【题型】解答题　【知识点】解析几何　【难度】hard
已知椭圆 $\Gamma:\frac{x^2}{a^2}+\frac{y^2}{b^2}=1(a>b>0)$ 的焦距为 $2\sqrt{3}$，点 $P(0,1)$ 在椭圆 $\Gamma$ 上，动直线 $l$ 与椭圆 $\Gamma$ 相交于不同的两点 $A,B$，且直线 $PA,PB$ 的斜率之积为 1。

(1) 求椭圆 \(\Gamma\) 的标准方程；

(2) 若直线 \(PA\) 的法向量为 \(\vec{n}=(1,-2)\)，求直线 \(l\) 的方程；

(3) 是否存在直线 \(l\)，使得 \(\triangle PAB\) 为直角三角形？若存在，求出直线 \(l\) 的斜率；若不存在，请说明理由。
【解答】
\textbf{【答案】}
(1) \(\frac{x^2}{4}+y^2=1\)

(2) \(5x+6y+10=0\)

(3) 存在，直线 \(l\) 的斜率为 \(\pm\frac{\sqrt{2}}{2}\)

\vspace{0.3cm}

\textbf{【知识点】} 根据 \(a\)、\(b\)、\(c\) 求椭圆标准方程、求直线与椭圆的交点坐标、椭圆中存在定点满足某条件问题

\vspace{0.3cm}

\textbf{【分析】}
(1) 根据题意求出 \(a,b,c\)，即可得解；

(2) 由题意直线 \(PA\) 的斜率为 \(\frac{1}{2}\)，方程为 \(y=\frac{1}{2}x+1\)，联立方程，求出 \(A\) 点的坐标，同理求出 \(B\) 点的坐标，进而可求出直线 \(l\) 的方程；

(3) 设直线 \(PA\) 的方程为 \(y=mx+1(m\neq 0)\)，联立方程，求出 \(A\) 点的横坐标，同理求出 \(B\) 点的横坐标，从而可求出直线 \(l\) 的斜率，再分 \(\angle PAB=90^\circ\) 和 \(\angle PBA=90^\circ\) 两种情况讨论即可得解。

\vspace{0.3cm}

\textbf{【详解】}
(1) 由已知条件可知 \(b=1,c=\sqrt{3}\)，
所以 \(a^2=b^2+c^2=4\)，
所以椭圆 \(\Gamma\) 的标准方程为 \(\frac{x^2}{4}+y^2=1\)；

---

(2) 因为直线 \(PA\) 的法向量为 \(\vec{n}=(1,-2)\)，
所以直线 \(PA\) 的斜率为 \(\frac{1}{2}\)，方程为 \(y=\frac{1}{2}x+1\)，

联立
\[
\begin{cases}
y=\frac{1}{2}x+1 \\
\frac{x^2}{4}+y^2=1
\end{cases}
\]
得 \(x^2+2x=0\)，解得 \(x_A=-2\)（\(x_A=0\) 舍去），
从而 \(A(-2,0)\)，

因为直线 \(PA,PB\) 的斜率之积为 1，所以直线 \(PB\) 的方程为 \(y=2x+1\)，
同理可得 \(B\) 点的坐标为 \(\left(-\frac{16}{17},-\frac{15}{17}\right)\)，

所以直线 \(l\) 的斜率 \(k_{AB}=\frac{-\frac{15}{17}-0}{-\frac{16}{17}+2}=-\frac{5}{6}\)，

所以直线 \(l\) 的方程为 \(y=-\frac{5}{6}(x+2)\)，即 \(5x+6y+10=0\)；

---

(3) 假设存在满足条件的直线 \(l\)，
设直线 \(PA\) 的方程为 \(y=mx+1(m\neq 0)\)，

联立
\[
\begin{cases}
y=mx+1 \\
\frac{x^2}{4}+y^2=1
\end{cases}
\]
得 \((4m^2+1)x^2+8mx=0\)，解得 \(x_A=-\frac{8m}{4m^2+1}\)（\(x_A=0\) 舍去），

因为直线 \(PA,PB\) 的斜率之积为 1，所以直线 \(PB\) 的方程为 \(y=\frac{1}{m}x+1\)，
同理可得 \(x_B=-\frac{8\times\frac{1}{m}}{4\left(\frac{1}{m}\right)^2+1}=-\frac{8m}{m^2+4}\)，

故直线 \(l\) 的斜率

\begin{align*}
k&=\frac{y_A-y_B}{x_A-x_B}=\frac{(mx_A+1)-\left(\frac{1}{m}x_A+1\right)}{x_A-x_B}=\frac{mx_A-\frac{1}{m}x_B}{x_A-x_B} \\
&=\frac{m\left(-\frac{8m}{4m^2+1}\right)-\frac{1}{m}\left(-\frac{8m}{m^2+4}\right)}{-\frac{8m}{4m^2+1}-\left(-\frac{8m}{m^2+4}\right)}=\frac{-\frac{8m^2}{4m^2+1}+\frac{8}{m^2+4}}{-\frac{8m}{4m^2+1}+\frac{8m}{m^2+4}} \\
&=\frac{4m^2+1-m^2(m^2+4)}{m\left[(4m^2+1)-(m^2+4)\right]}=-\frac{m^4-1}{3m(m^2-1)}=-\frac{m^2+1}{3m}=-\frac{1}{3}\left(m+\frac{1}{m}\right),
\end{align*}

当 \(\triangle PAB\) 为直角三角形时，只有 \(\angle PAB=90^\circ\) 或 \(\angle PBA=90^\circ\)，
于是 \(k=-\frac{1}{m}\) 或 \(k=-m\)，

若 \(k=-\frac{1}{m}\)，由 \(-\frac{1}{m}=-\frac{1}{3}\left(m+\frac{1}{m}\right)\)，可得 \(m=\pm\sqrt{2}\)，从而 \(k=\pm\frac{\sqrt{2}}{2}\)，

若 \(k=-m\)，由 \(-m=-\frac{1}{3}\left(m+\frac{1}{m}\right)\)，可得 \(m=\pm\frac{\sqrt{2}}{2}\)，从而 \(k=\pm\frac{\sqrt{2}}{2}\)，

所以存在，直线 \(l\) 的斜率为 \(\pm\frac{\sqrt{2}}{2}\)。

\vspace{0.3cm}

\textbf{【点睛】} 方法点睛：利用韦达定理解决直线与圆锥曲线相交问题的基本步骤如下：
(1) 设直线方程，设交点坐标为 \((x_1,y_1)\)、\((x_2,y_2)\)；
(2) 联立直线与圆锥曲线的方程，得到关于 \(x\)（或 \(y\)）的一元二次方程，必要时计算 \(\Delta\)；
(3) 列出韦达定理；
(4) 将所求问题或题中的关系转化为 \(x_1+x_2\)、\(x_1x_2\)（或 \(y_1+y_2\)、\(y_1y_2\)）的形式；
(5) 代入韦达定理求解。
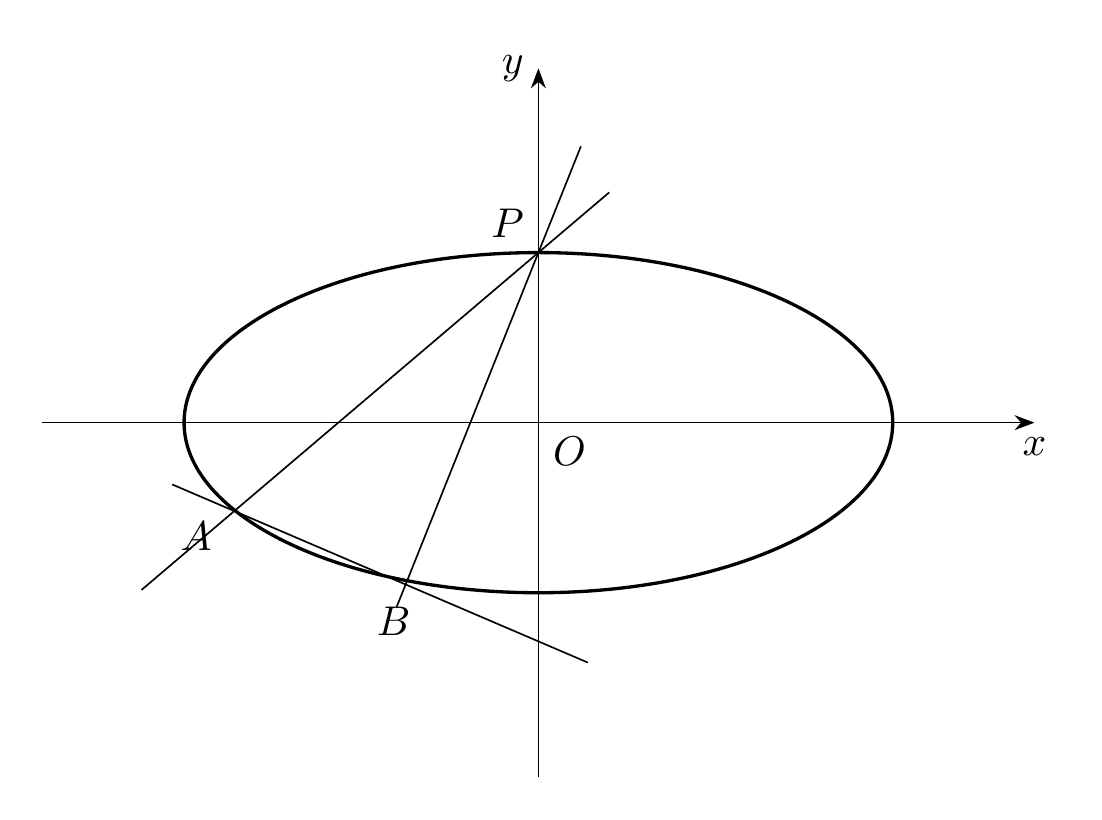